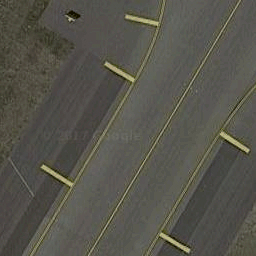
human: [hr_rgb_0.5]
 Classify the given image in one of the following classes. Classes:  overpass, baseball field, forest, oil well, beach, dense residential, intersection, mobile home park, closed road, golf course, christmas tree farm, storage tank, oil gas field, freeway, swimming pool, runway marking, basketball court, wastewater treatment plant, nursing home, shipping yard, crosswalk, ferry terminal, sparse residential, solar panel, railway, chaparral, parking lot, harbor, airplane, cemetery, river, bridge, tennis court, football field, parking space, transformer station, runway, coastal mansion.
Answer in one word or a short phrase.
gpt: runway marking